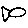
Label: fish